Question: so here is my mockup design:

Below is my sample css:
'''
.menu{
padding: 32px;
background-color: #cc6666;
opacity: 0.5;
filter: Alpha(opacity = 50); /* IE8 and earlier */
clear: both;
margin: 0 auto;
width: 100%;
text-align: center;
}
'''
But it isn't doing what looks like in my mockup. Need your help. Thanks.
UPDATE:
<URL>
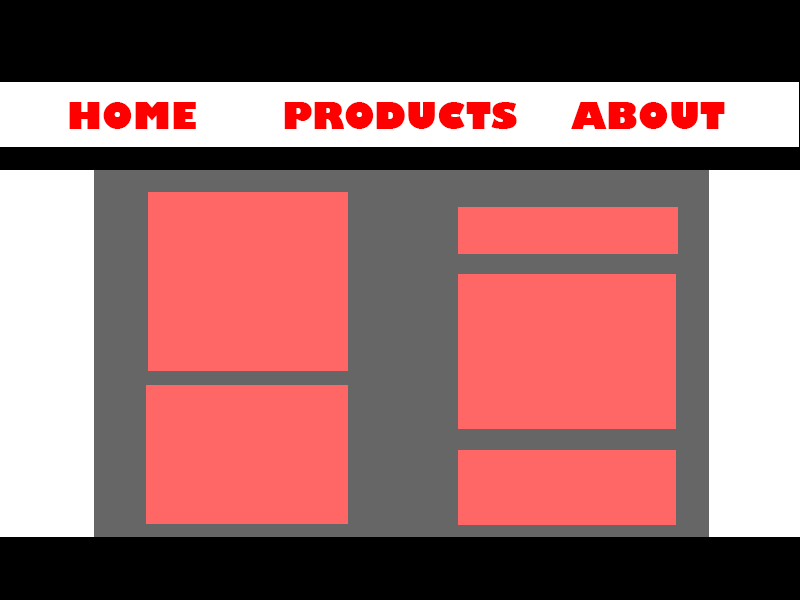
Answer: It doesn't look like you added markup for logo.
So add in markup:
'''
<div class="logo"></div>
'''
And in css
'''
.logo
{
height: 50px;
background: brown;
}
'''
<URL>